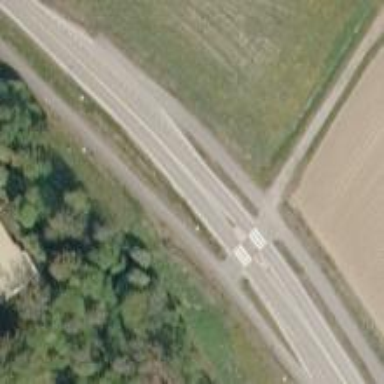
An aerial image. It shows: Asphalt cycleway with crossing.